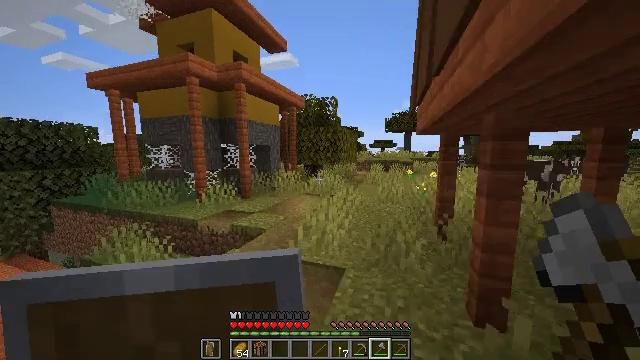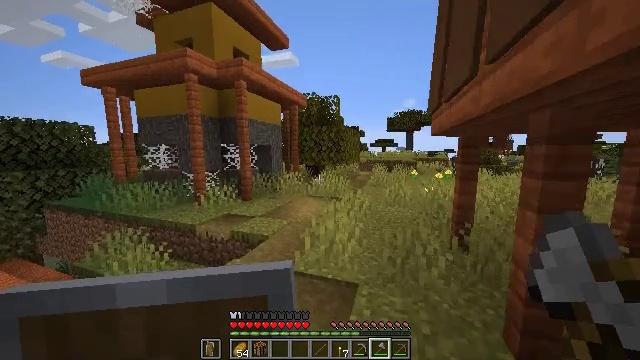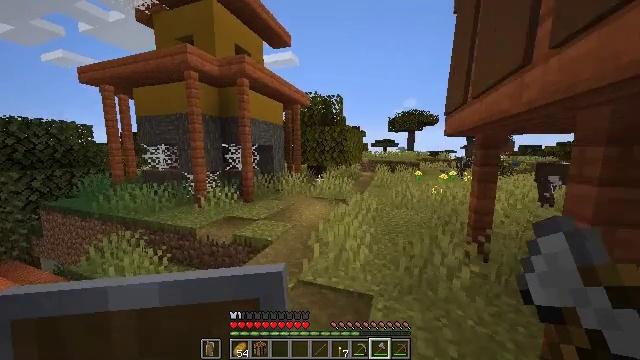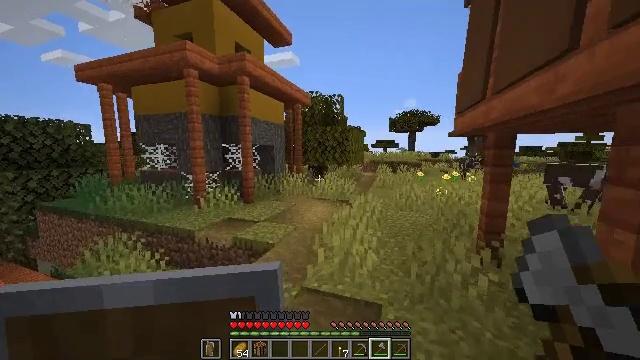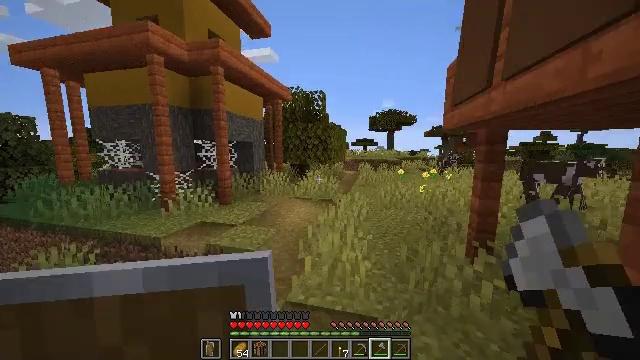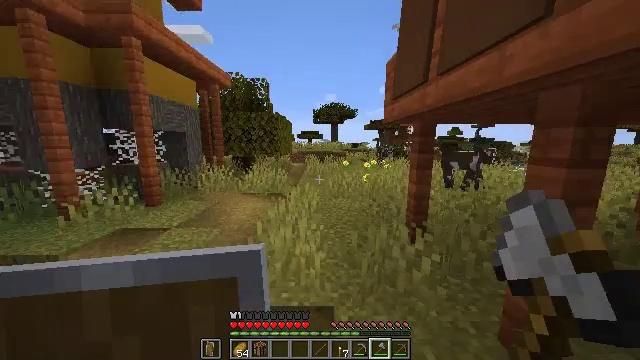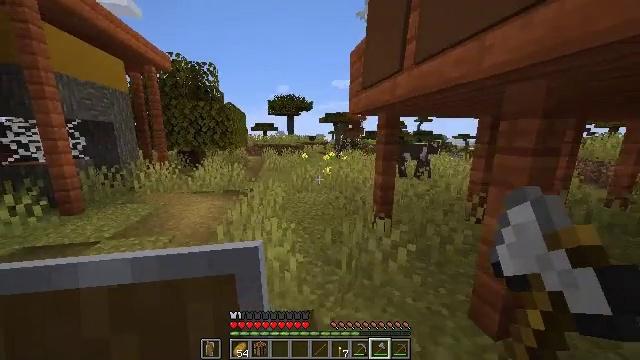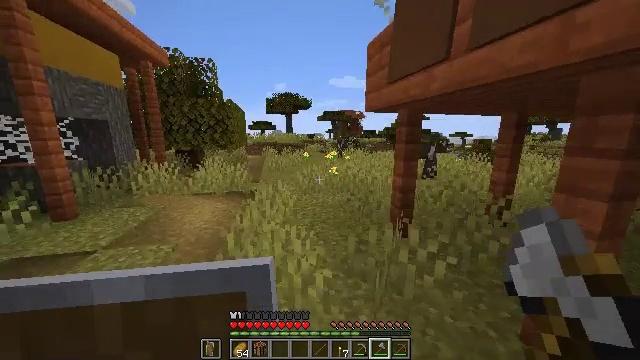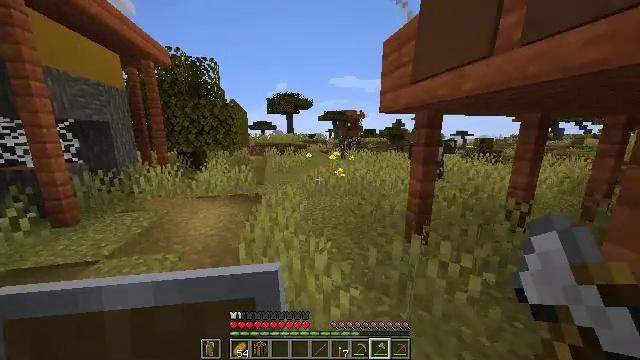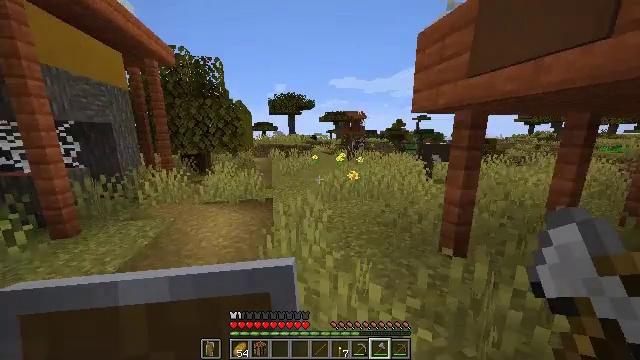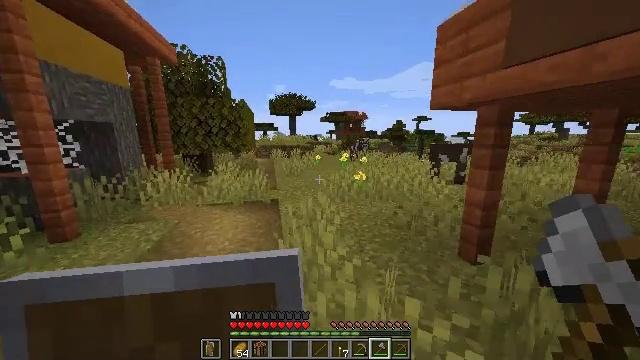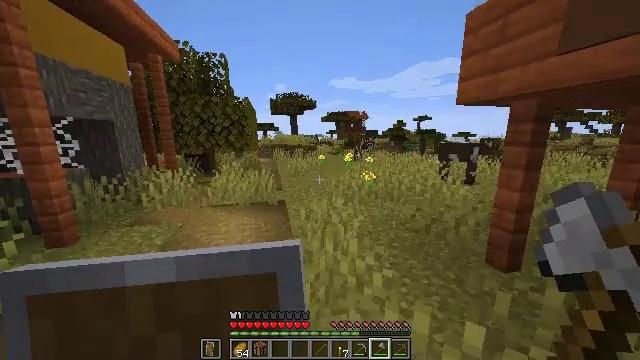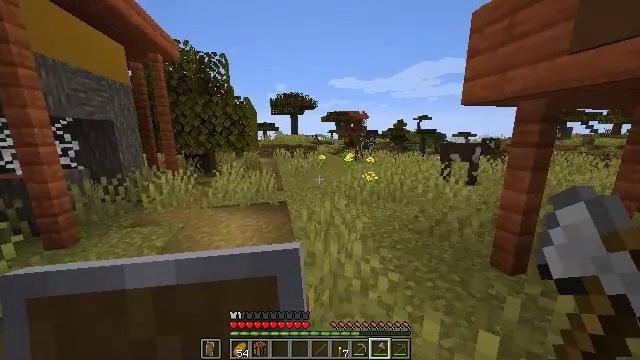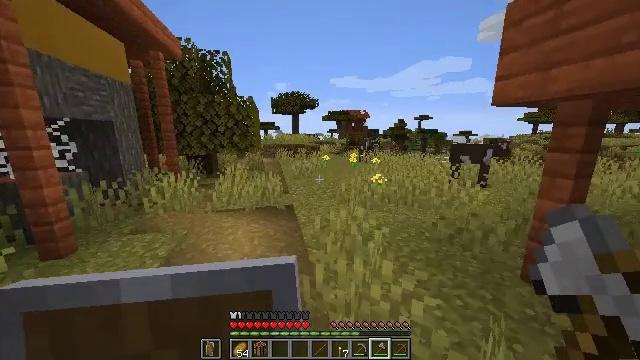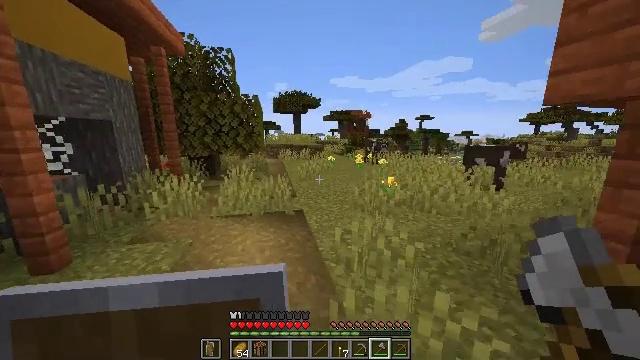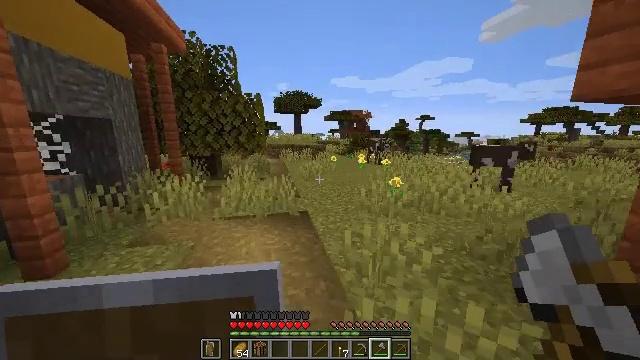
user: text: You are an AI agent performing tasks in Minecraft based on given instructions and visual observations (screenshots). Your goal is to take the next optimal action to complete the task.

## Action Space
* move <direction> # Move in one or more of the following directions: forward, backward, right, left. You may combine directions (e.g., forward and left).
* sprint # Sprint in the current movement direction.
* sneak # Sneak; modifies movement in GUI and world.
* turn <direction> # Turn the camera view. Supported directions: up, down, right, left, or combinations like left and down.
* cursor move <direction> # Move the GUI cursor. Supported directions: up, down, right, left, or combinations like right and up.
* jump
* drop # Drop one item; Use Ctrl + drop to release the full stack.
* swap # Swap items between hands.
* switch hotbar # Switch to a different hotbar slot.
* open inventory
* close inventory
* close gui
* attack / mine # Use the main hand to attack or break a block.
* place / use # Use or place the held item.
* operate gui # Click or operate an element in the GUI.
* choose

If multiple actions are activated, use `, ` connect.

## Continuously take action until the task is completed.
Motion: motion action
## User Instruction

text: Reclaim bookshelf materials.
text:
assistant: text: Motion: move forward and move left, sprint
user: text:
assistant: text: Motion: move forward and move left, sprint
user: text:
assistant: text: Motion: move forward, sprint
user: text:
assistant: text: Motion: move forward, sprint, turn right
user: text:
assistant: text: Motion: move forward and move left, sprint, turn right and down
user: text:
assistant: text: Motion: move forward and move left, sprint, turn right and down
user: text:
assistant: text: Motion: move forward and move left, sprint
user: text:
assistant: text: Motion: move forward and move left, sprint
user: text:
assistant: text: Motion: move forward and move left, sprint
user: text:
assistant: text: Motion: move forward and move left, sprint
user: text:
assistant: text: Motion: move forward and move left, sprint
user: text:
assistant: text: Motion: move forward and move left, sprint
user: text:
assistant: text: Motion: move forward and move left, sprint
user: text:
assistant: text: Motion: move forward and move left, sprint
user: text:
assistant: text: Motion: move forward and move left, sprint
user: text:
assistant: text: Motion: move forward and move left, sprint
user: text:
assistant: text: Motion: move forward, sprint
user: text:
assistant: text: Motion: move forward, sprint, turn left and down
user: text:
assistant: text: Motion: move forward, sprint, turn left and down
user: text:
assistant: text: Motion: move forward and move right, sprint, turn left and up
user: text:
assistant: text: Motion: move forward and move right, sprint
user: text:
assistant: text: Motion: move forward and move right, sprint
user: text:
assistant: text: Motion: move forward and move right, sprint
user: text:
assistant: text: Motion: move forward and move right, sprint
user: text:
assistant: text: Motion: move forward and move right, sprint
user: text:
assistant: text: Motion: move forward and move right, sprint, turn left
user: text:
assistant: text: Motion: move forward and move right, sprint, turn left
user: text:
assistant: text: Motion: move forward and move right, sprint, turn left
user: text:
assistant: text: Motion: move forward and move right, sprint, turn left
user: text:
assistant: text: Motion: move forward and move right, sprint, turn left and down